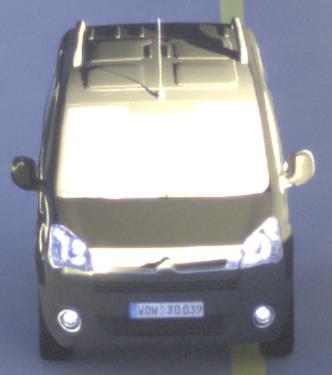
Make: Citroen
Model: Berlingo Kombi VTi 120
Detailed model: Berlingo (II) Kombi
Model produced from: 2009/12
Model produced until: 2012/03
Doors: 5
Color: black
Road condition: dry road
Daytime: sunrise or sunset
Contrast: high contrast